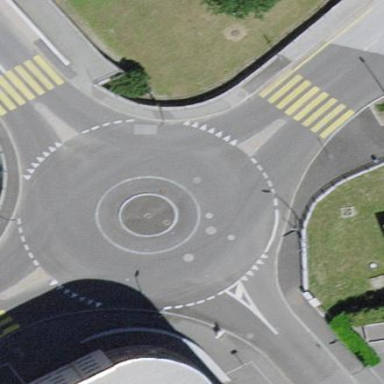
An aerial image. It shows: Residential road with asphalt surface leading to roundabout.